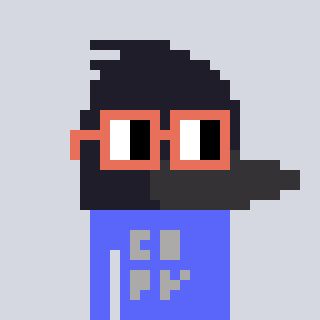
a pixel art character with square orange glasses, a raven-shaped head and a purple-colored body on a cool background